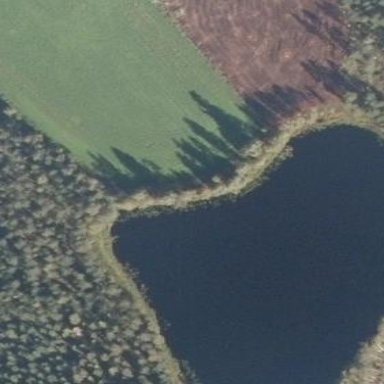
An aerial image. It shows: Pond surrounded by natural water.